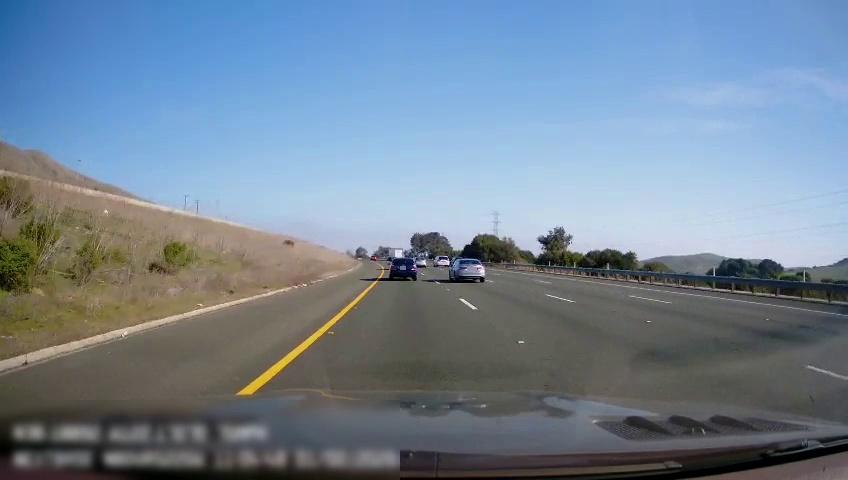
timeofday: Day
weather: Sunny
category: Drivable Space
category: Vehicles | Other LV
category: Vehicles | Car
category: Vehicles | Car
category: Vehicles | SUV
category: Vehicles | SUV
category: Vehicles | Car
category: Lanes | Current Lane
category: Lanes | Current Lane
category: Lanes | Alternate Lane
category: Lanes | Alternate Lane
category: Lanes | Alternate Lane